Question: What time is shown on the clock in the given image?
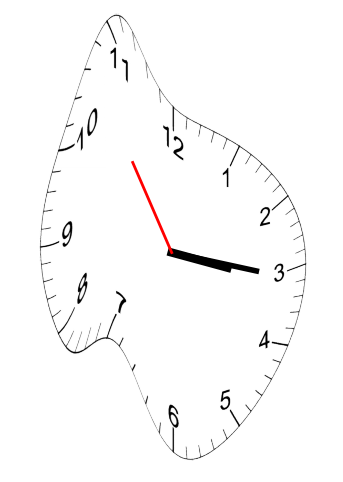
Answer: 03:15:54